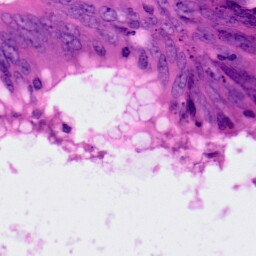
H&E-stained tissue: Colon